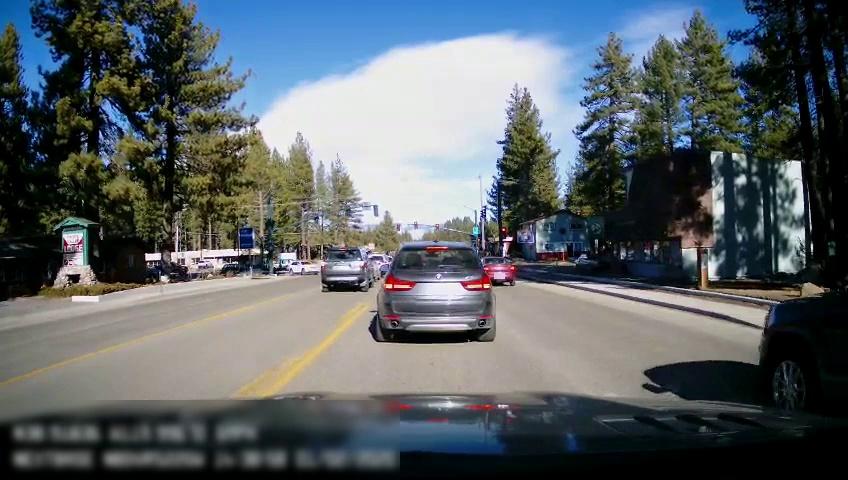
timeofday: Day
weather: Sunny
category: Drivable Space
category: Vehicles | SUV
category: Vehicles | SUV
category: Vehicles | SUV
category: Vehicles | Car
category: Vehicles | SUV
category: Vehicles | Car
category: Vehicles | SUV
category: Vehicles | Car
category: Vehicles | SUV
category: Vehicles | SUV
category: Vehicles | SUV
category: Vehicles | Car
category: Lanes | Opposite Lane
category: Lanes | Current Lane
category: Traffic | Lights
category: Traffic | Signs
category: Traffic | Lights
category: Traffic | Lights
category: Traffic | Lights